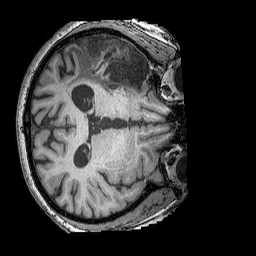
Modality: T1w
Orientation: axial
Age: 68
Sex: male
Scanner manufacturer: siemens
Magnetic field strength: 3 T
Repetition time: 2.25 s
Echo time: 0.00415 s